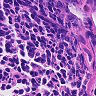
Metastatic tissue present: no